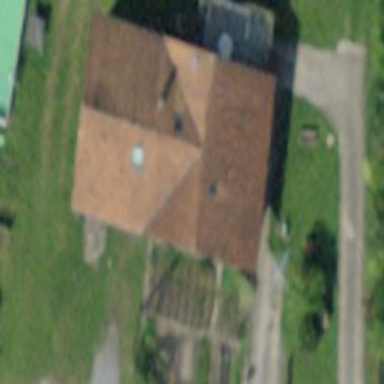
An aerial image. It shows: Farm building.